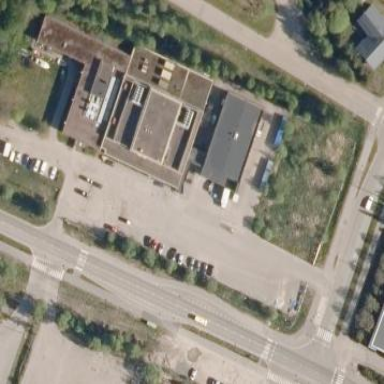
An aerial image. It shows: Sports centre building.